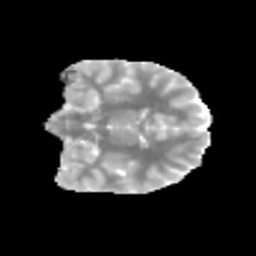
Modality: MD
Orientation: coronal
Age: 11
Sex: female
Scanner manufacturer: siemens
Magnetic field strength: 3 T
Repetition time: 3.8 s
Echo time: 0.07 s